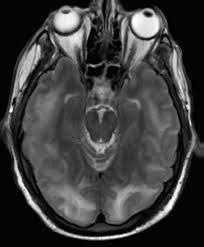
Label: notumor